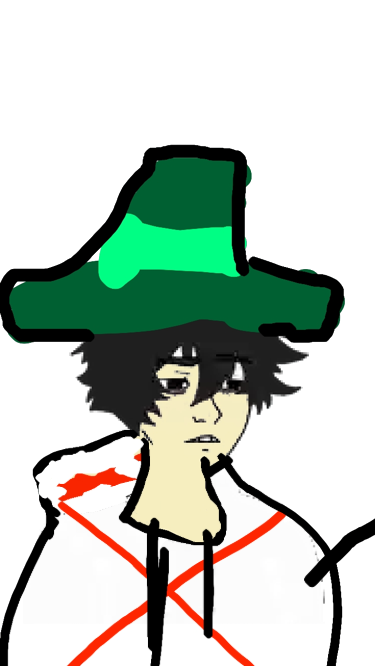
Label: 5_Twinkjak